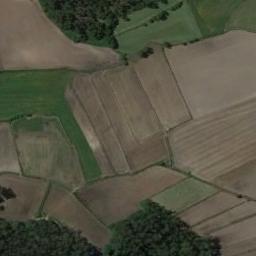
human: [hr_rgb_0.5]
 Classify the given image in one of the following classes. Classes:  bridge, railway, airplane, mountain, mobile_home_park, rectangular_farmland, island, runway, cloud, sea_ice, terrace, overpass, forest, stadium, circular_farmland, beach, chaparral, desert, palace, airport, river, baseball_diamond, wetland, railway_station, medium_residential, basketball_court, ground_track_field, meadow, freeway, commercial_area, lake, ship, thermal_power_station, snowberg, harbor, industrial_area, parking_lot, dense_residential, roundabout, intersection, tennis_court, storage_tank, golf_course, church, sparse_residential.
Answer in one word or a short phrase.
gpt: terrace